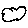
Label: cloud